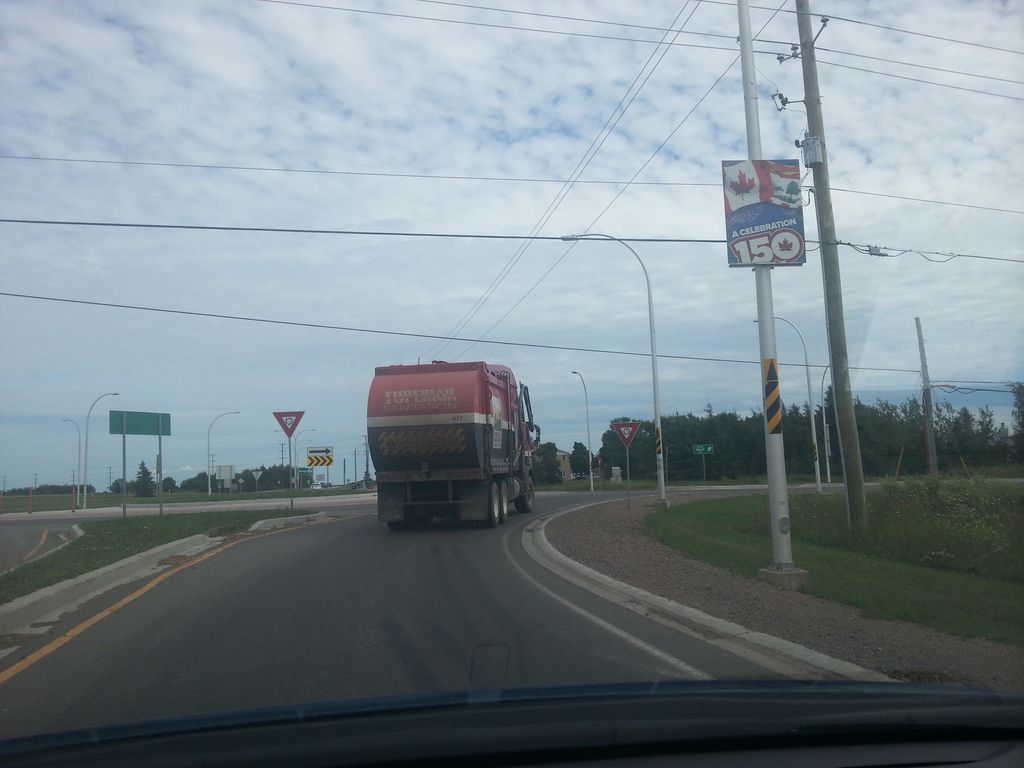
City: charlottetown